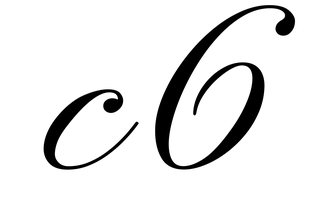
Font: PinyonScript-Regular